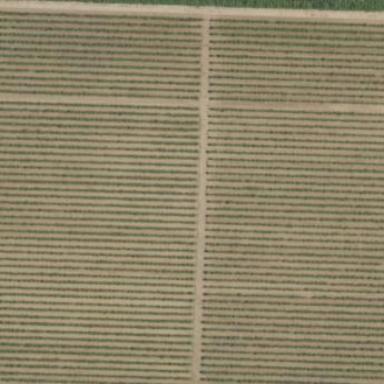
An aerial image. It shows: Beautiful vineyard in the countryside.